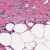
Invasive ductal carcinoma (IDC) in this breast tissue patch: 0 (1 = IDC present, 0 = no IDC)